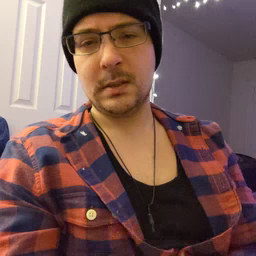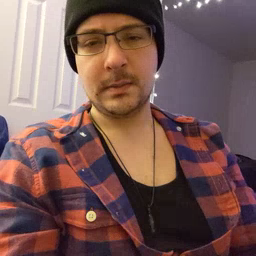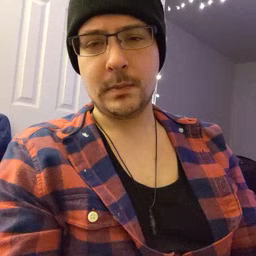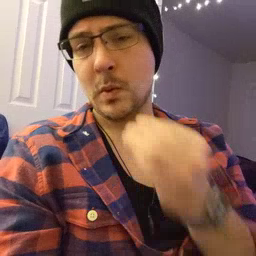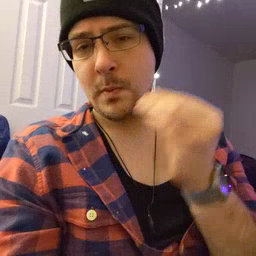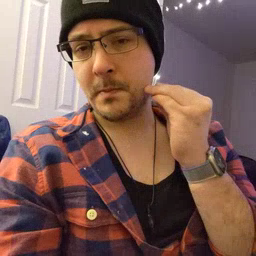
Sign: home